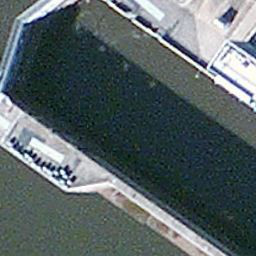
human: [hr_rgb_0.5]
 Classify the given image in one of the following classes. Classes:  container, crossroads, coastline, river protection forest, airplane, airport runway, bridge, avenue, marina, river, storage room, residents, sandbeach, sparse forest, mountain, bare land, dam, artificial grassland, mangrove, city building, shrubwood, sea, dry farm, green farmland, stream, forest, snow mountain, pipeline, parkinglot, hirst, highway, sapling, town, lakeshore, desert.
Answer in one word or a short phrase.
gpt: dam